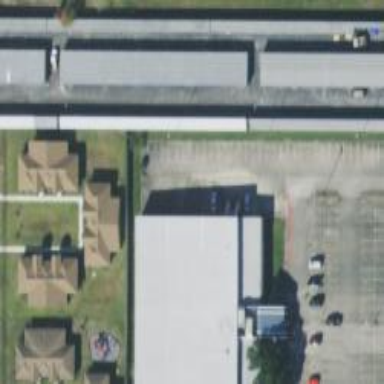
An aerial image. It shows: Building that houses bowling alley.